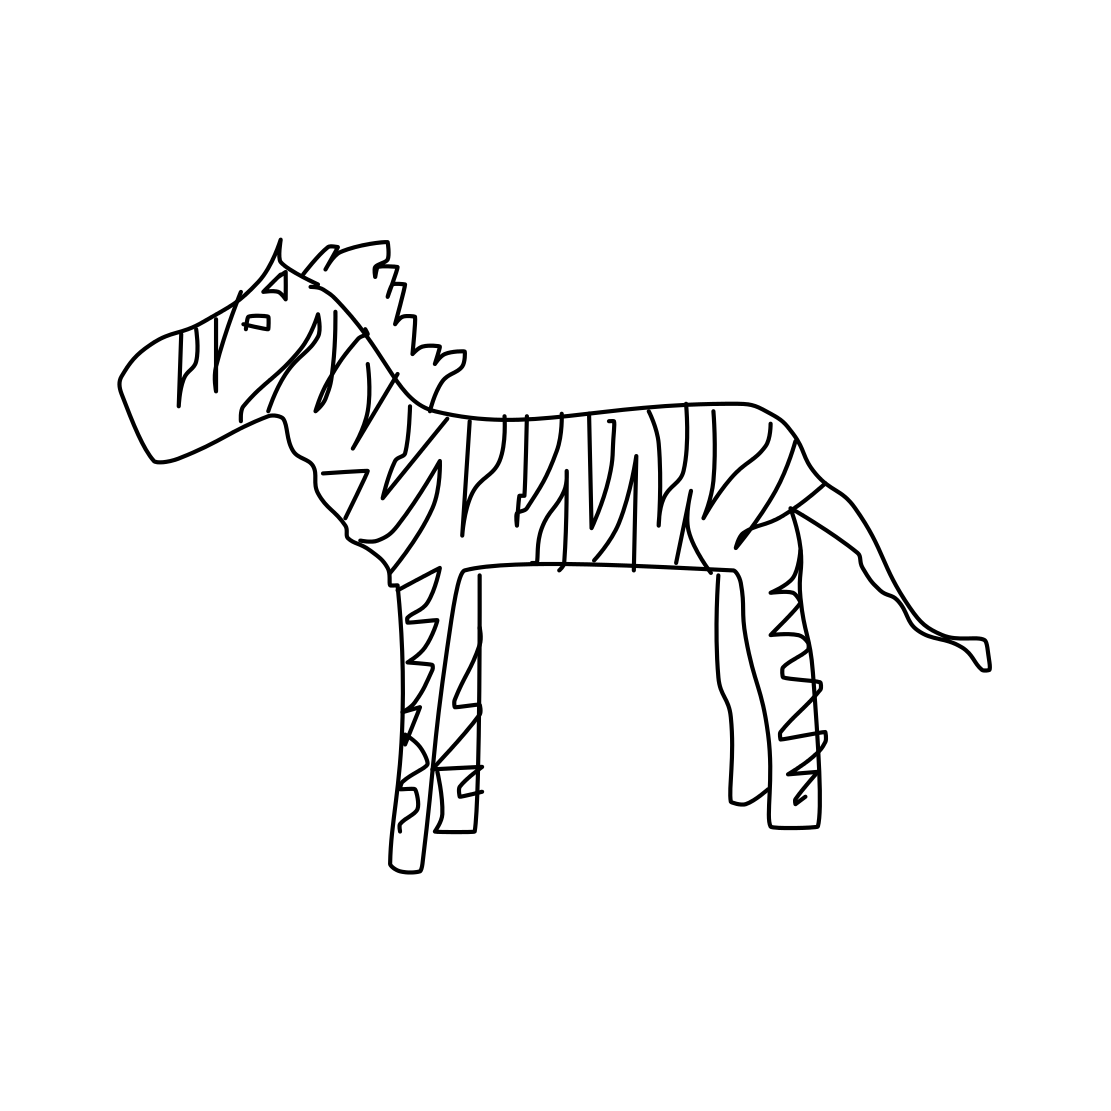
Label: zebra